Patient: sex M, age 73
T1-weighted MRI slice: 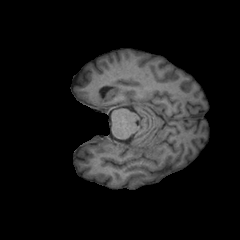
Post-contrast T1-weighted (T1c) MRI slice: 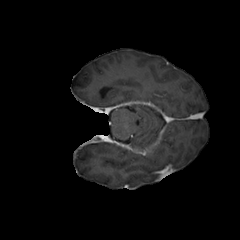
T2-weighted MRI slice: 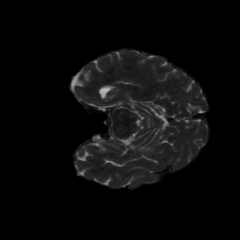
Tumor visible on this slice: no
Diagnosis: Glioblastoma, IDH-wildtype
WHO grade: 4